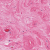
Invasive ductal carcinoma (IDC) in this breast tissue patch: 0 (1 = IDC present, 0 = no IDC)